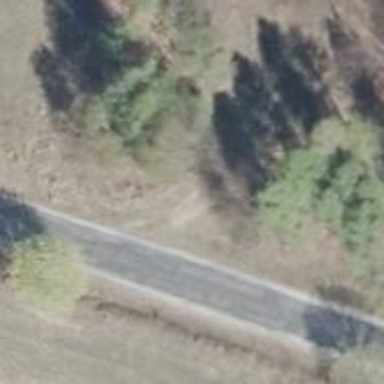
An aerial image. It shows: Tertiary road with asphalt surface.